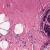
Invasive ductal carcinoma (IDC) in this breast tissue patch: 0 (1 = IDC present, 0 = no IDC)